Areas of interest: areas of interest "Lao She's Former Residence"
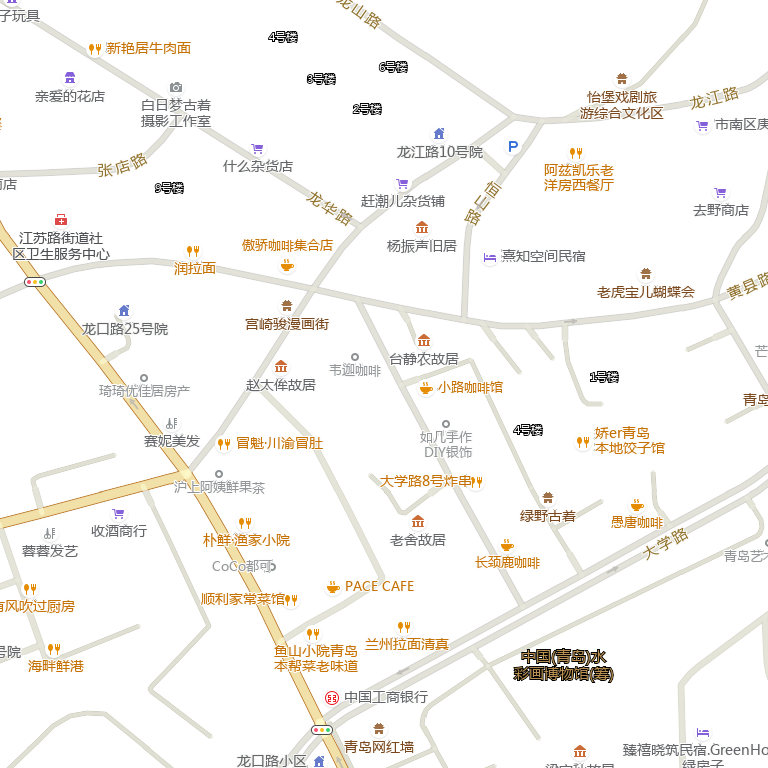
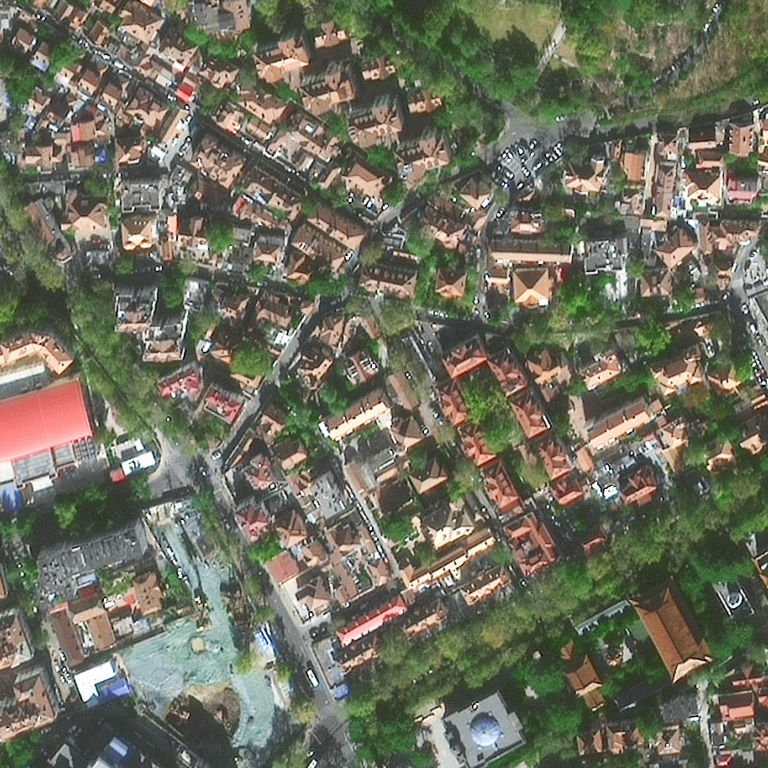